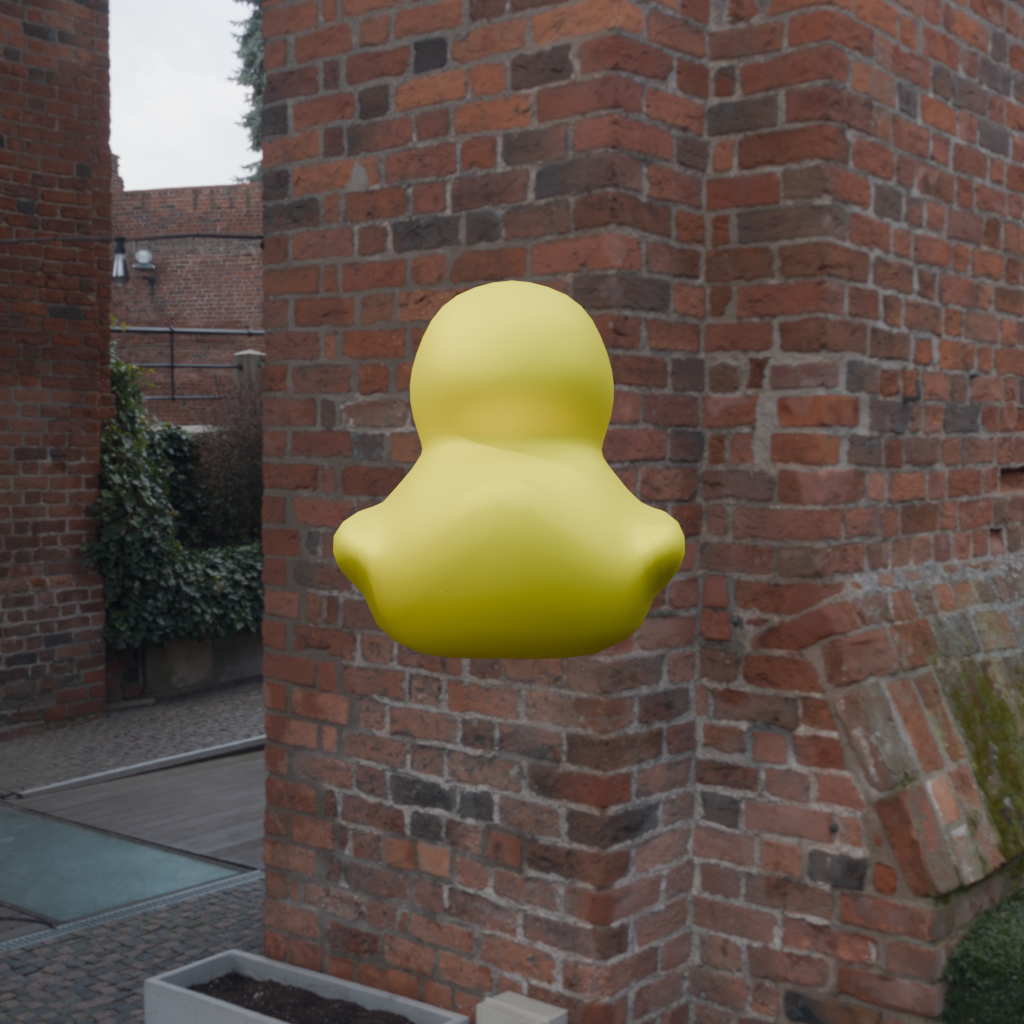
an image of a yellow rubber duck seen from <back> ourtyard with historic red brick buildings.